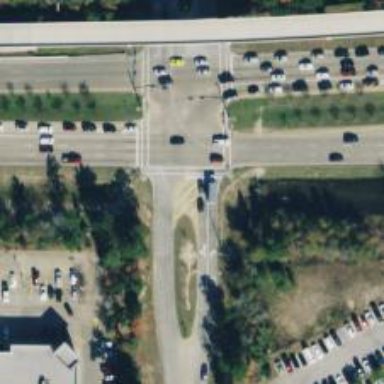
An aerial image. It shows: Crossing on the road with line markings.